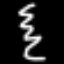
Label: squiggle